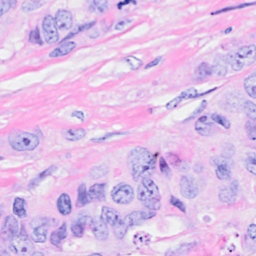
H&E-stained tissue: Breast